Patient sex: M
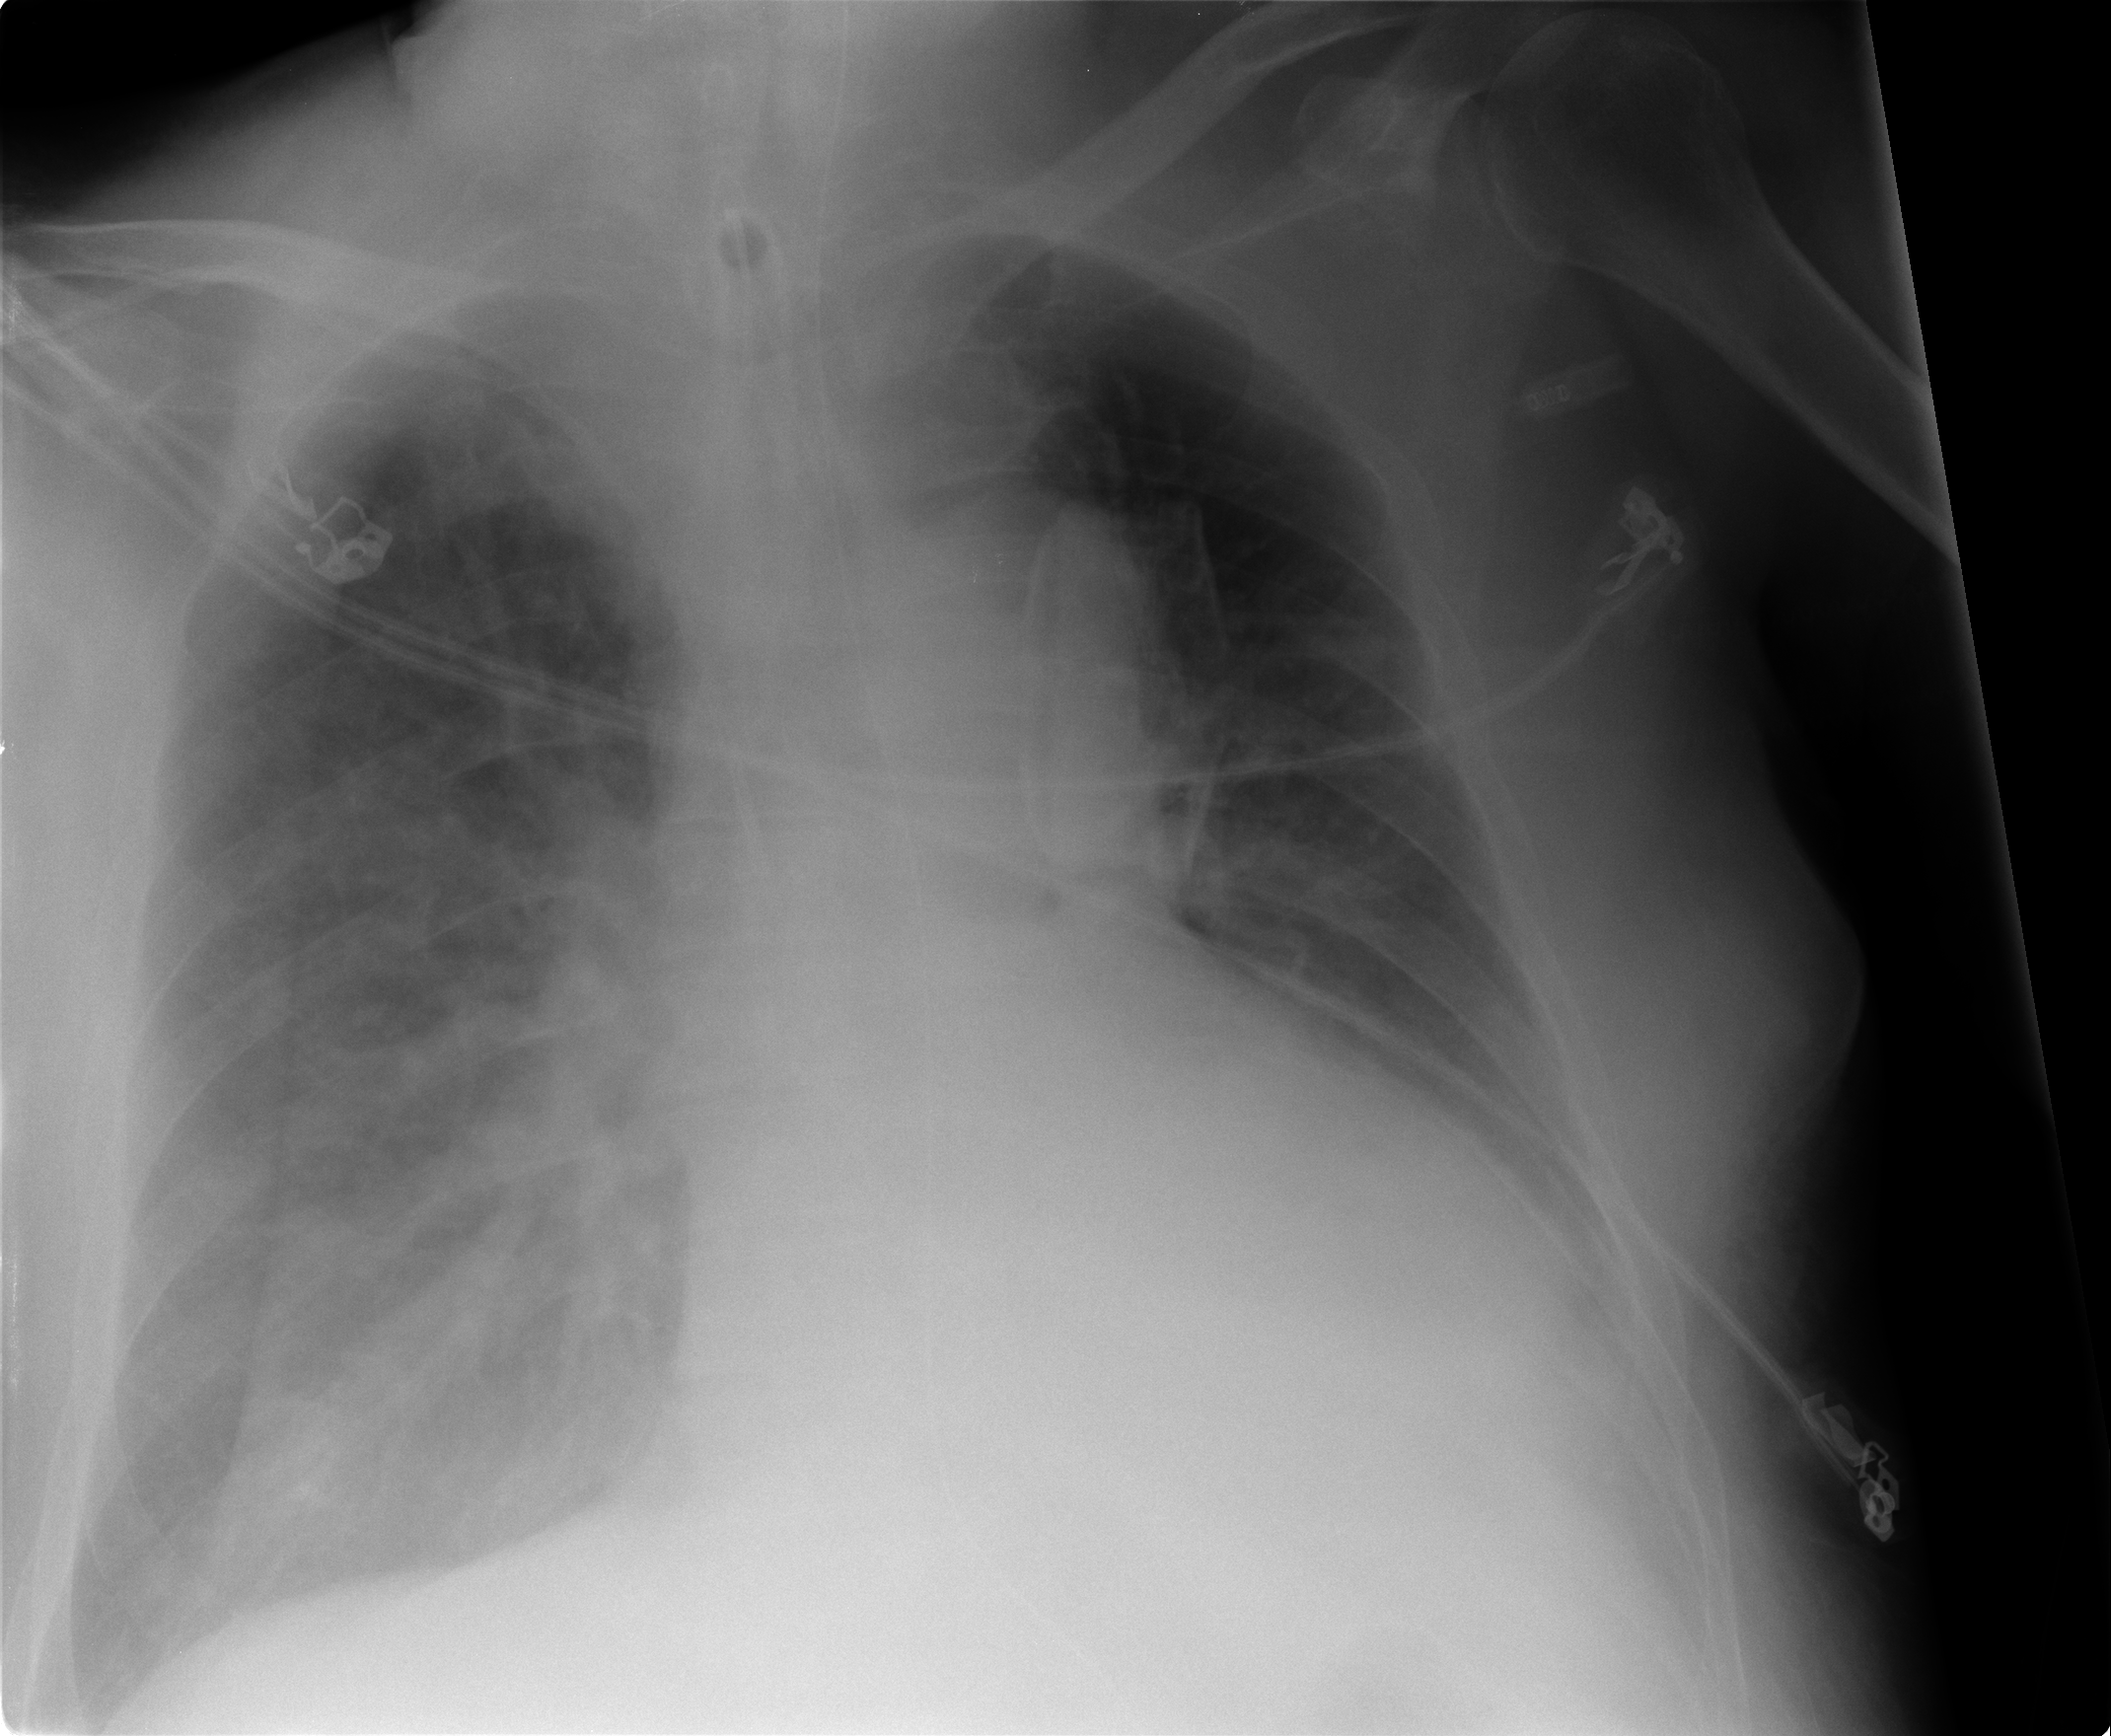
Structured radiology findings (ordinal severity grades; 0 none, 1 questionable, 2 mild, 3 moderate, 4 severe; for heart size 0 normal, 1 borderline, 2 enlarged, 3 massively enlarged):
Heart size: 1
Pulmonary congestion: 2
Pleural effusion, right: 1
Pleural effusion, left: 2
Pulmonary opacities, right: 0
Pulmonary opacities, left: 0
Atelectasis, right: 1
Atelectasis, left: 2